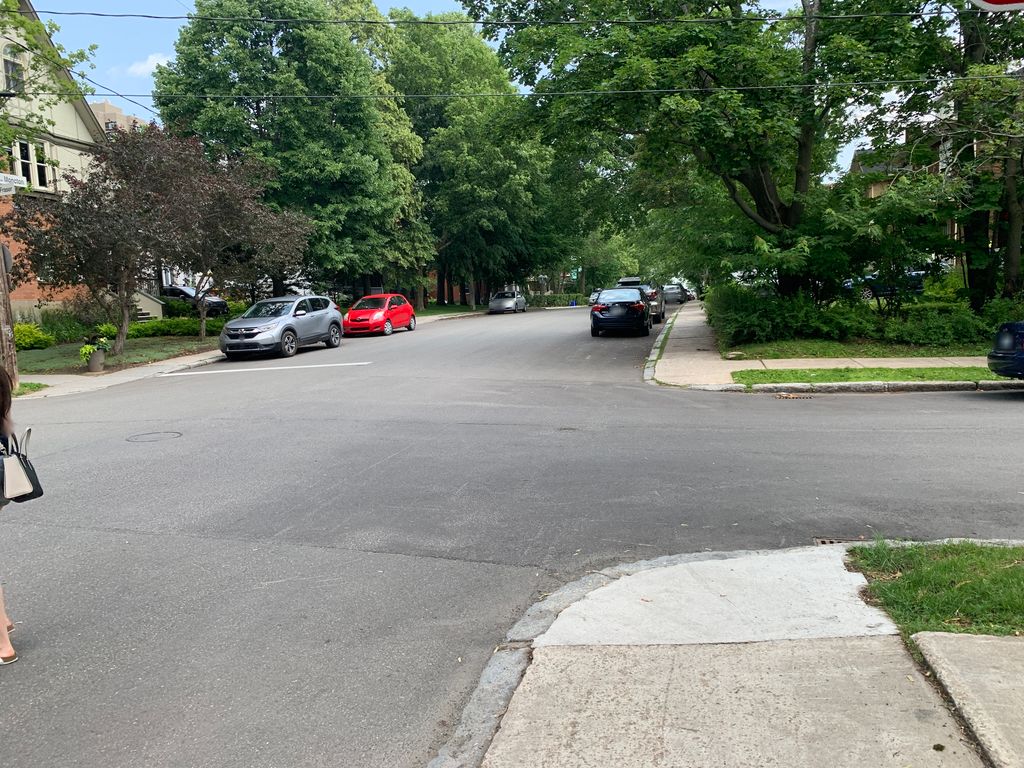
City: quebec_city